Field crop: tomato
Growth stage: 2
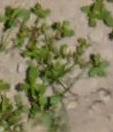
Species: portulaca